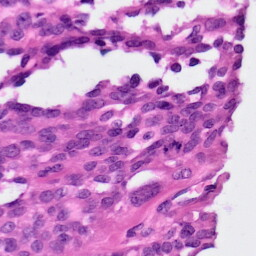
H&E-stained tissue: Ovarian